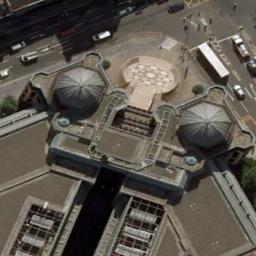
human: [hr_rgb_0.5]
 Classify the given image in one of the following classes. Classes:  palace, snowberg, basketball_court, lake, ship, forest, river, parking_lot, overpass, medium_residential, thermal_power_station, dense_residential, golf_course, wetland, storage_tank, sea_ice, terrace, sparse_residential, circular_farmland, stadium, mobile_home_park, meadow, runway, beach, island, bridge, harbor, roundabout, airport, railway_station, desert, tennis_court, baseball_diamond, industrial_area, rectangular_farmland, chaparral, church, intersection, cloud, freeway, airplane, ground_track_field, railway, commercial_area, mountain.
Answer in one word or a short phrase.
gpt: church